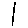
Label: line